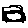
Label: square